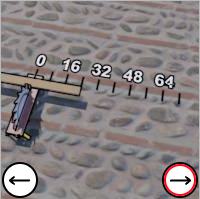
Task: length
Answer: 24
First scale value: 16.0